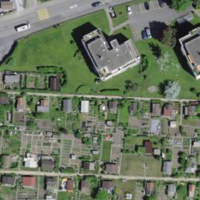
EUNIS habitat code: 53
Species observed at this site:
Echium vulgare